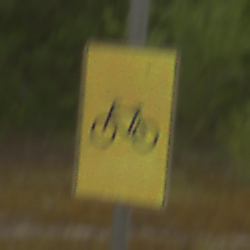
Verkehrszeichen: RadverkehrOhnePfeilsymbol
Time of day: MorningAfternoon
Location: Outdoor (Nature)
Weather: Overcast
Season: NotSpecified
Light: Natural